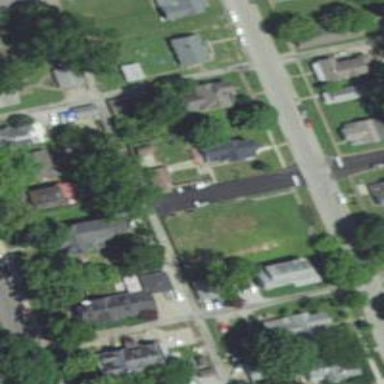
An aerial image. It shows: Alley classified as service road.